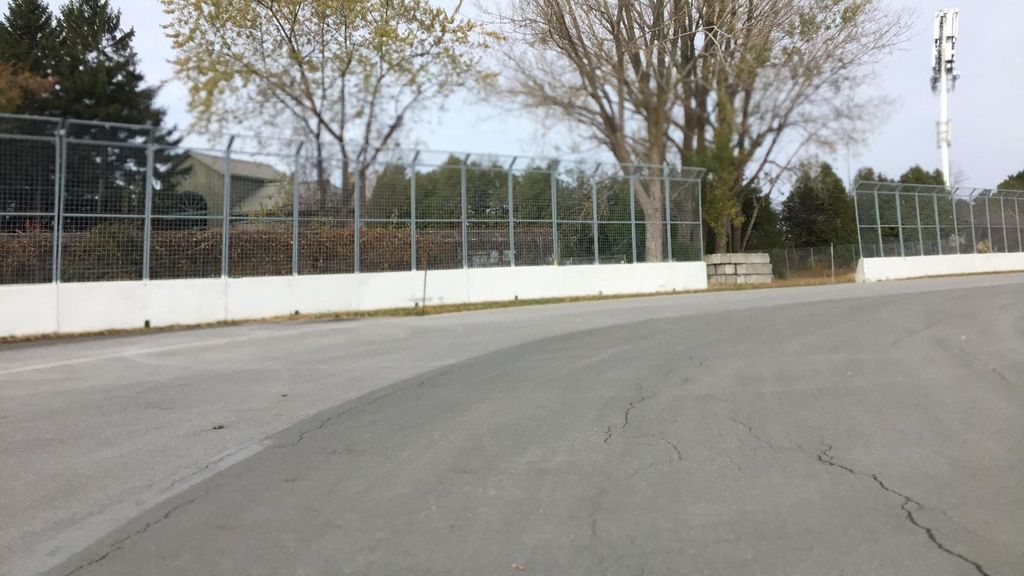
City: montreal